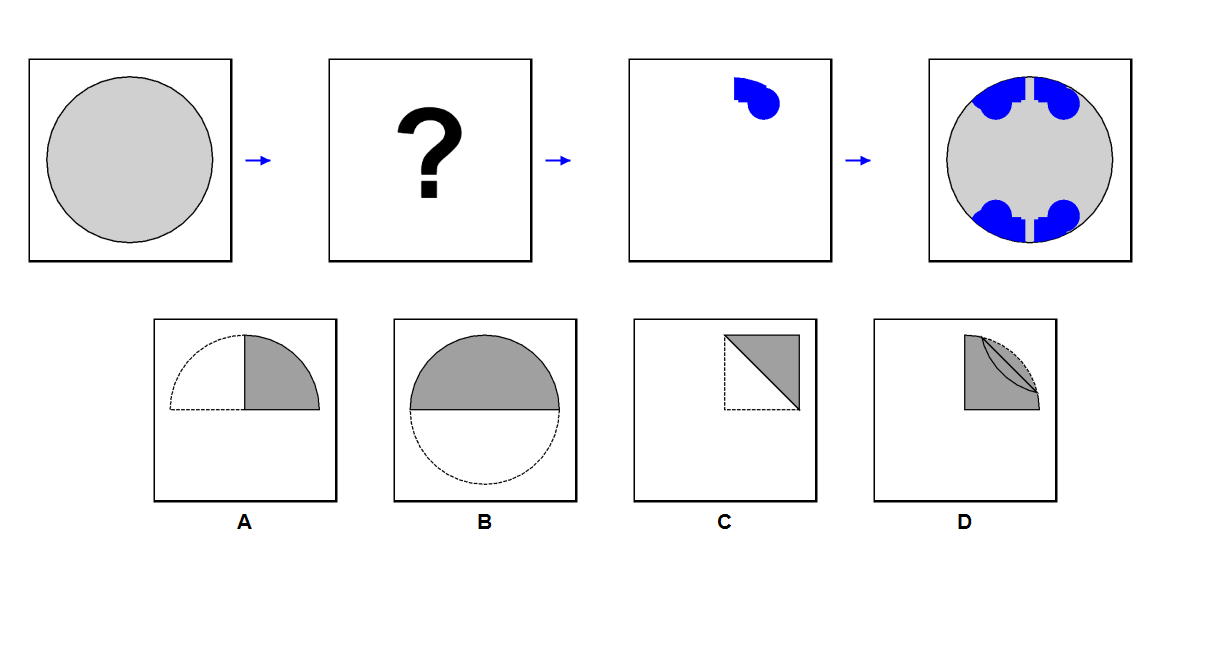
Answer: C